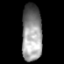
Tissue: prostate
Cell type: B cells
Senescence score: 0.8178
Nuclear area (px): 1124
Mean DAPI intensity: 145.413